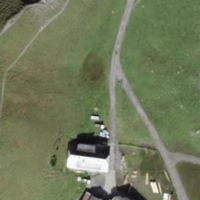
EUNIS habitat code: 23
Species observed at this site:
Erebia tyndarus
Linaria cannabina
Eriophorum angustifolium
Silene acaulis
Allium schoenoprasum
Gentianella campestris